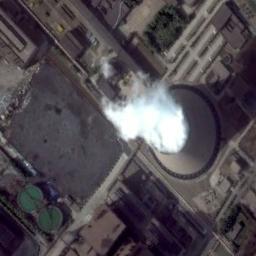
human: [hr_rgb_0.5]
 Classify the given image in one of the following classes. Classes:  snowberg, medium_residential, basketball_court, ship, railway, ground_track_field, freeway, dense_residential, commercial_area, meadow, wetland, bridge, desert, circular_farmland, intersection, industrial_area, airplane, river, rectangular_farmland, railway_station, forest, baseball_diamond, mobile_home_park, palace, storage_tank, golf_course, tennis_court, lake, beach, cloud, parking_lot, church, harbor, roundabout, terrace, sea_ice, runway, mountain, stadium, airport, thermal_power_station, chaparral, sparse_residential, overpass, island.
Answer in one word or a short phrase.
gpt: thermal_power_station